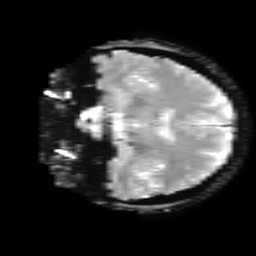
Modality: T2starw
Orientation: coronal
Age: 38
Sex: female
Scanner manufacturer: ge
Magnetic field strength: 3 T
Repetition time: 0.65 s
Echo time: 0.02 s